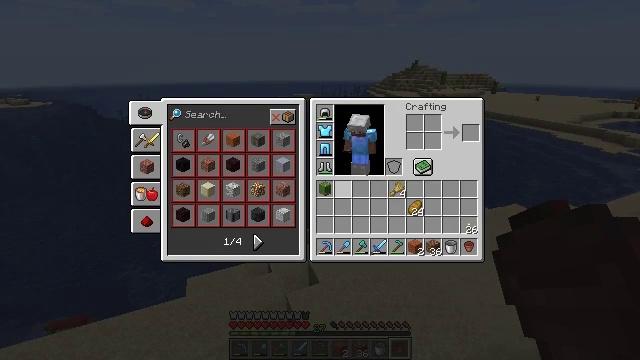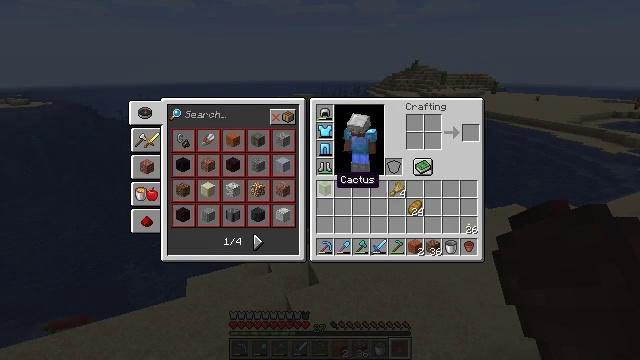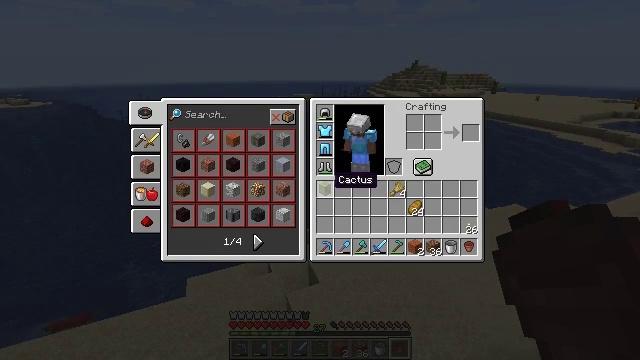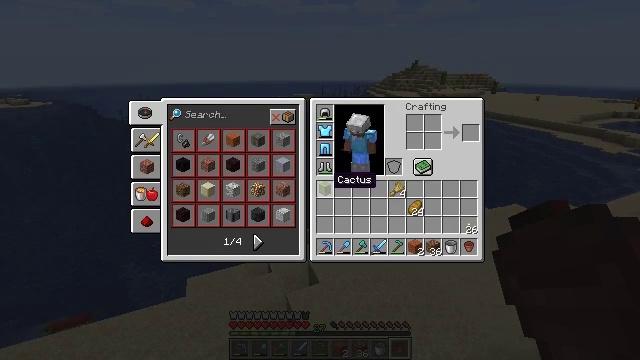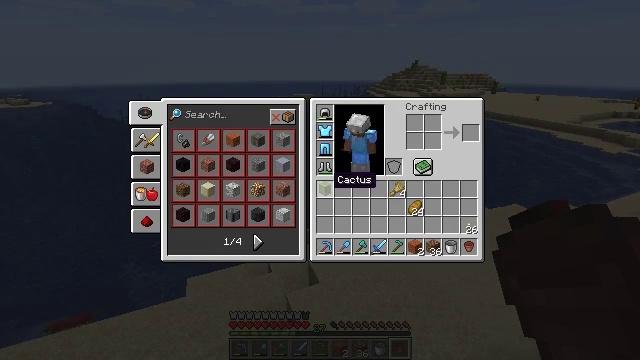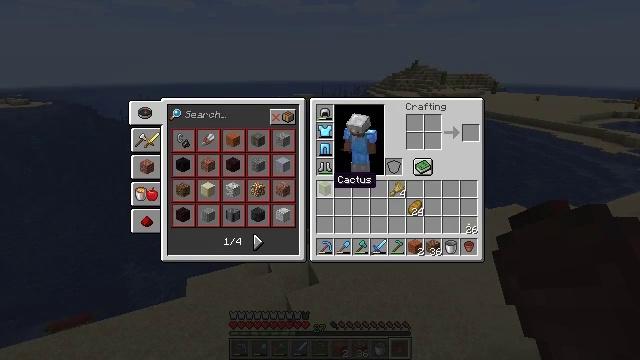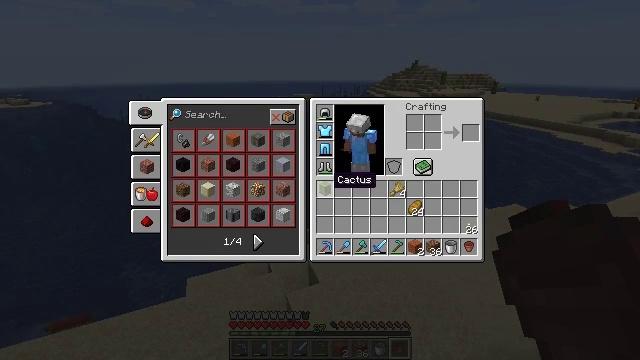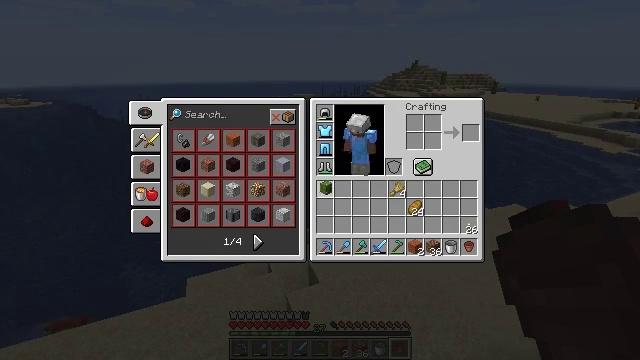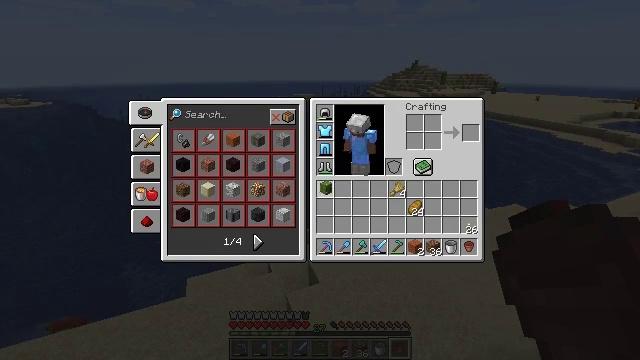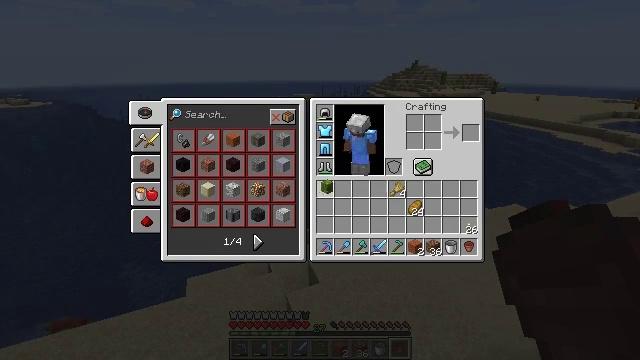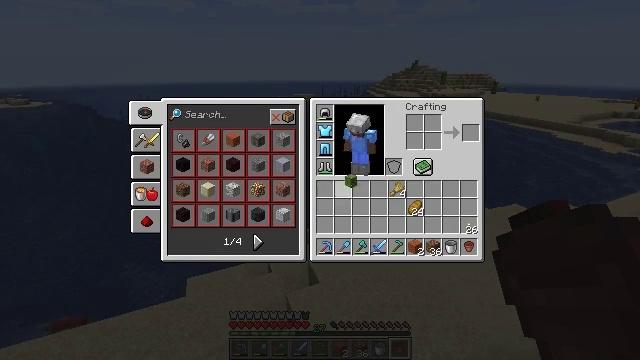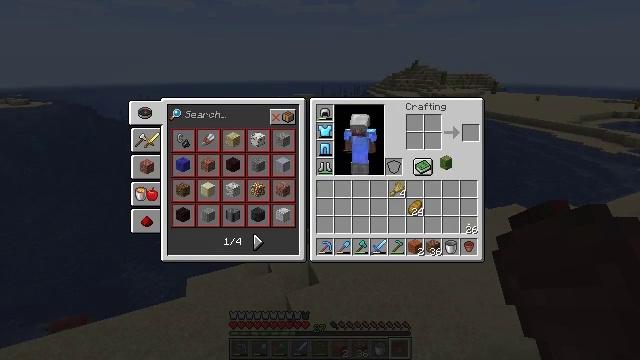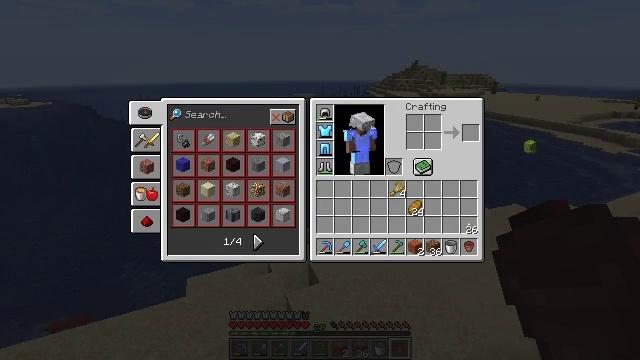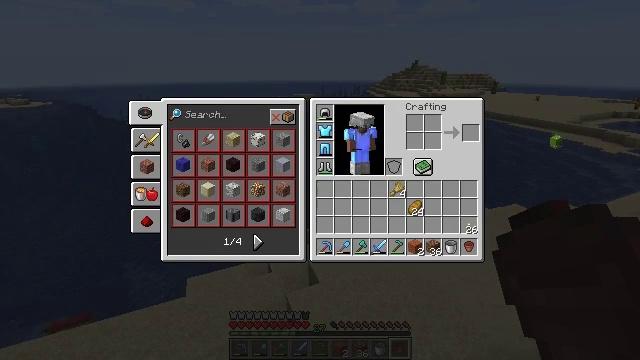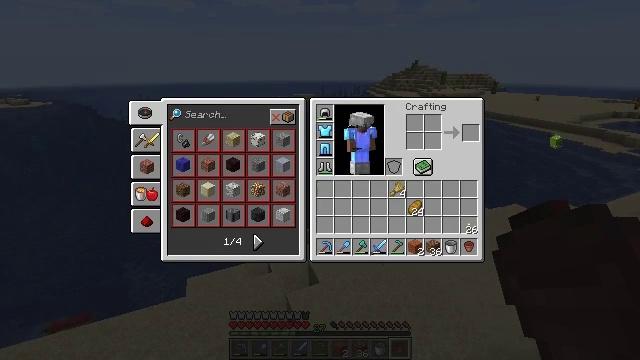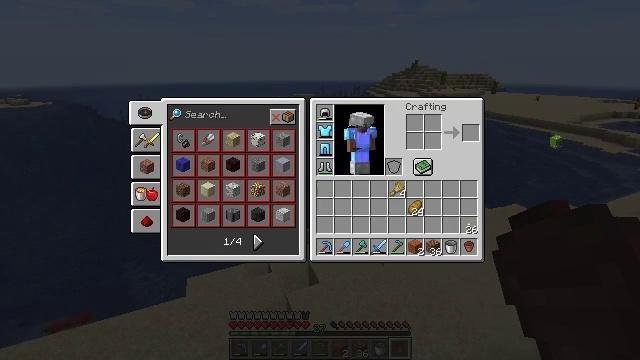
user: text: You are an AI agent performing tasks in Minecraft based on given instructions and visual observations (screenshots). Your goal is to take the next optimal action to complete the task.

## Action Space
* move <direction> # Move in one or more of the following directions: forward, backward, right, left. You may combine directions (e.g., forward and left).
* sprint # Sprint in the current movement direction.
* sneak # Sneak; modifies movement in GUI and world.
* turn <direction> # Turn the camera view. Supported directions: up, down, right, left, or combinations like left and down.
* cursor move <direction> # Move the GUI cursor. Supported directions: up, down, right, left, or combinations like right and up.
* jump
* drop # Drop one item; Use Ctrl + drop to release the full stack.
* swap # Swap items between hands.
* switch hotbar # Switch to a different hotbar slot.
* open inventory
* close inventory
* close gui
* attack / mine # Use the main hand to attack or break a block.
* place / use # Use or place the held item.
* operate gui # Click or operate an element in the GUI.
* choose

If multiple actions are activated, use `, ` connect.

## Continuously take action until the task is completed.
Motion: motion action
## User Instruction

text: Remove a cactus from the inventory.
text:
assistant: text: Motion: no_op
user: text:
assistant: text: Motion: no_op
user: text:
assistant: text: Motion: no_op
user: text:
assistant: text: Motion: no_op
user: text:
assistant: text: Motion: no_op
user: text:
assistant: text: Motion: no_op
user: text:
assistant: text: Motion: operate gui
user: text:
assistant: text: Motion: operate gui
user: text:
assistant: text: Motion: operate gui
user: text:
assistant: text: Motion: cursor move right
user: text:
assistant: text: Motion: cursor move right and up
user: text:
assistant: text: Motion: cursor move right and up
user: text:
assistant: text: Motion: cursor move right
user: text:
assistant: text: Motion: operate gui
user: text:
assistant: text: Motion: operate gui
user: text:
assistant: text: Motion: no_op
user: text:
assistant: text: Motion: cursor move left and down
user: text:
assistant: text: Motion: cursor move left and down
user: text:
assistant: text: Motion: cursor move left and down
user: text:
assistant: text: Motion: cursor move down
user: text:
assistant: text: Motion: no_op